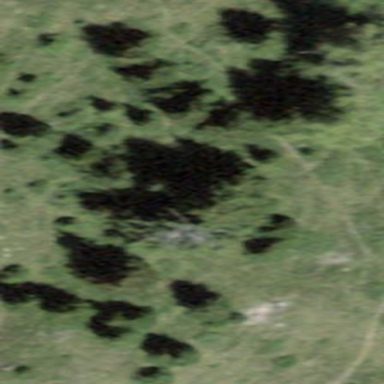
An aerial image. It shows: Forest area.